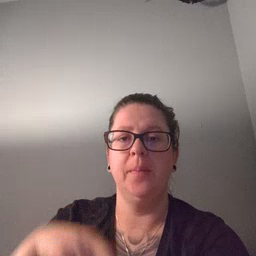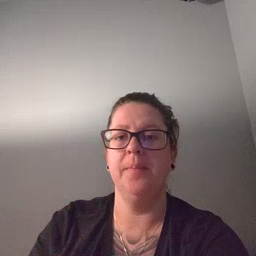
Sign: jump